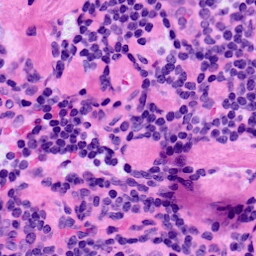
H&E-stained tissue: LymphNode